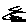
Label: zigzag